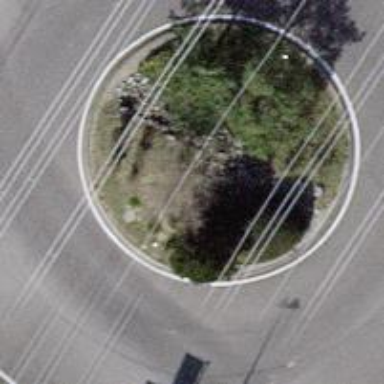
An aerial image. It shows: Junction.